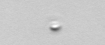
Label: nanoplankton_mix